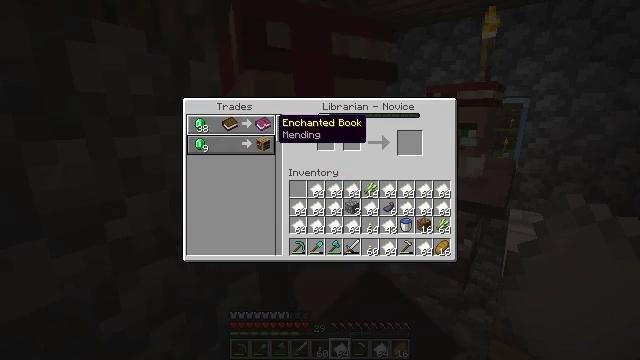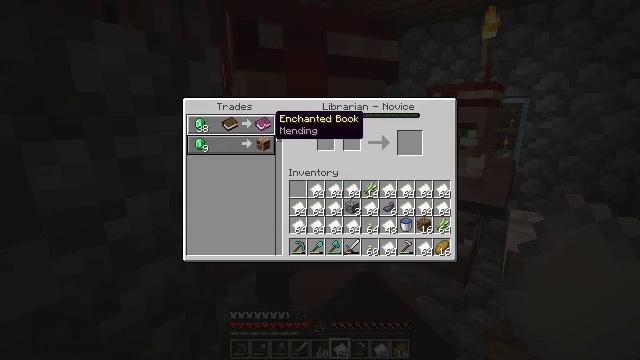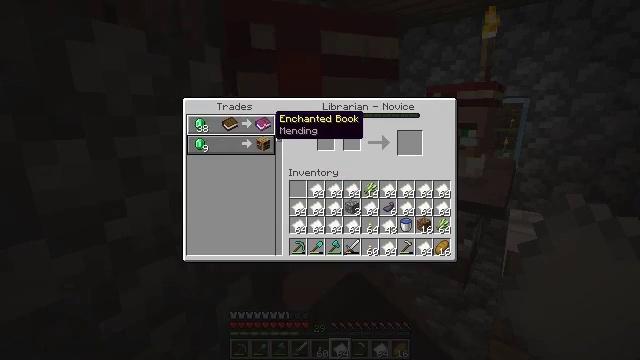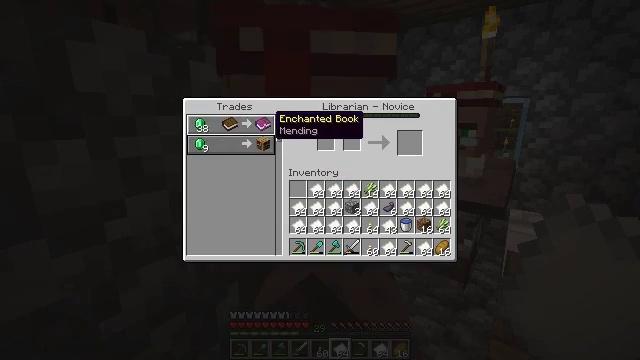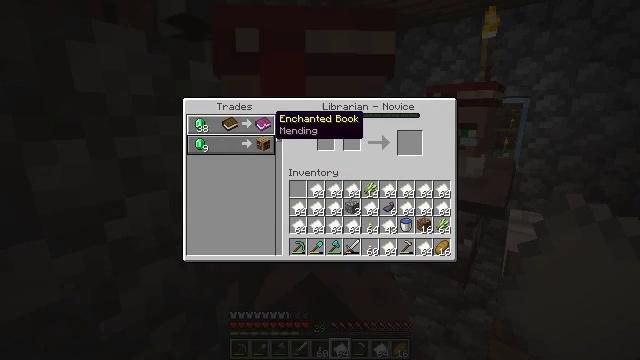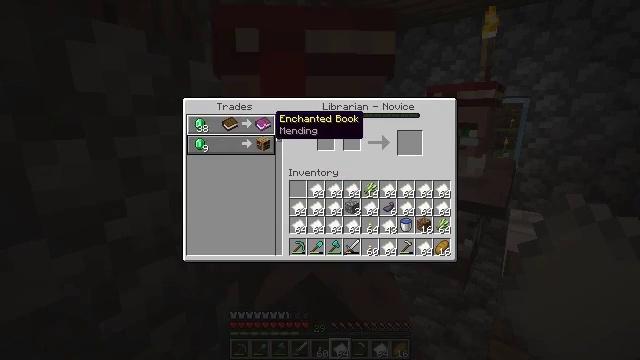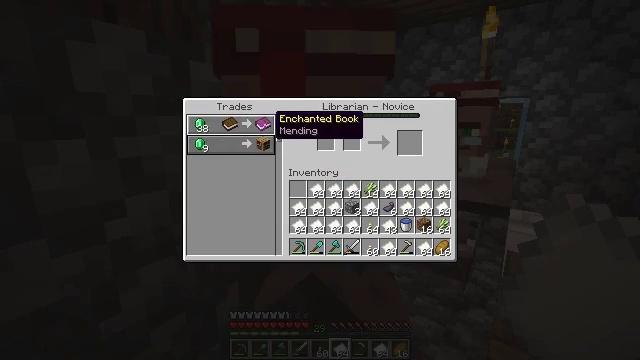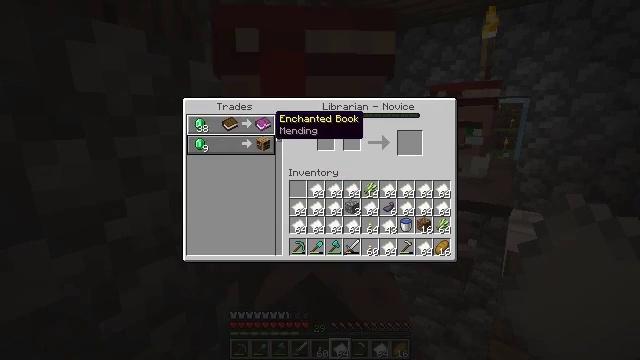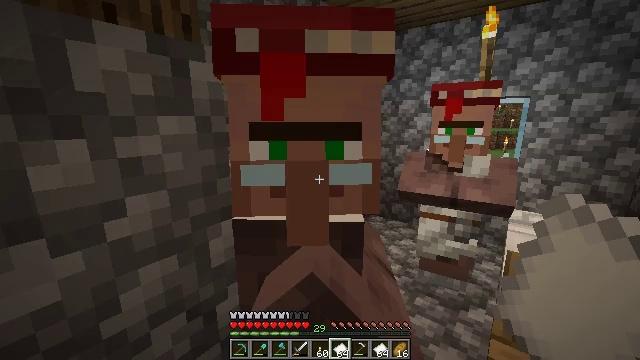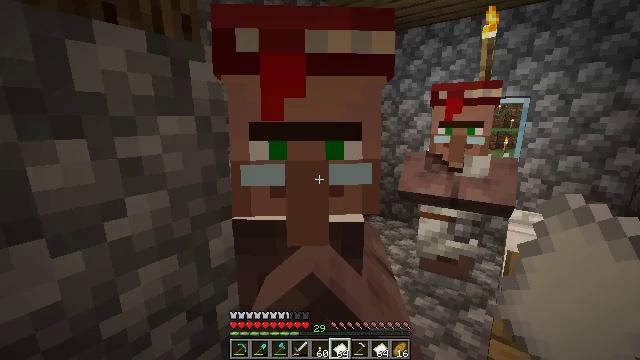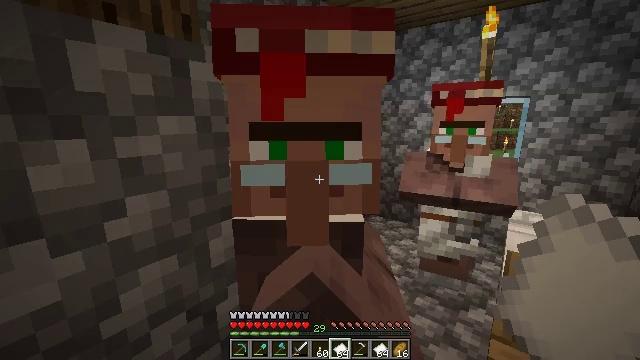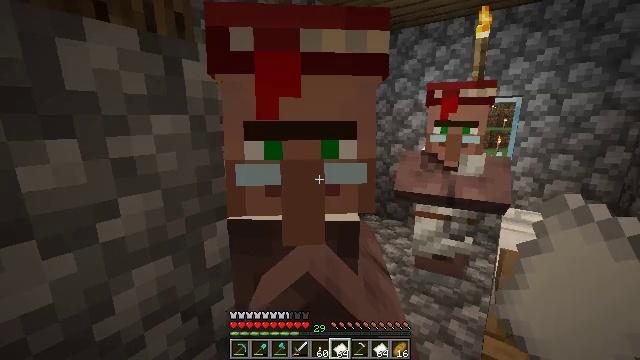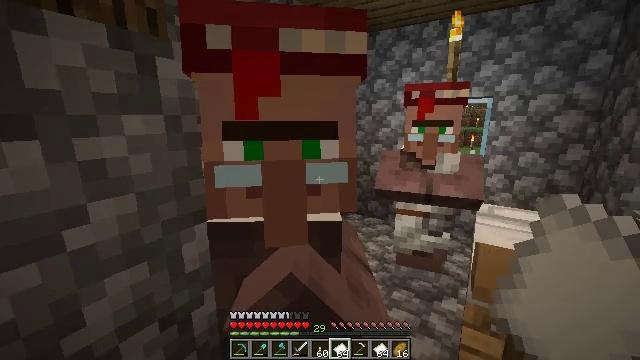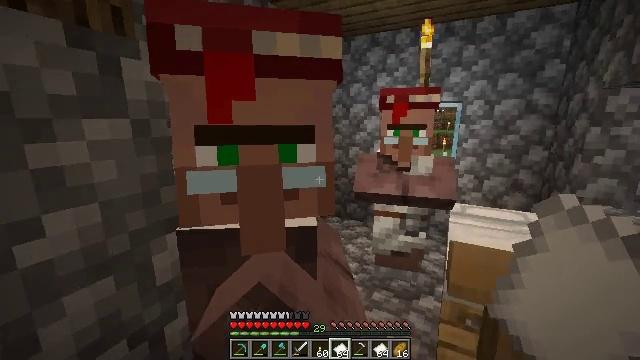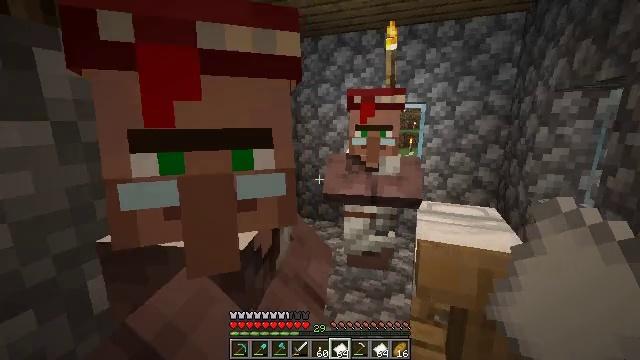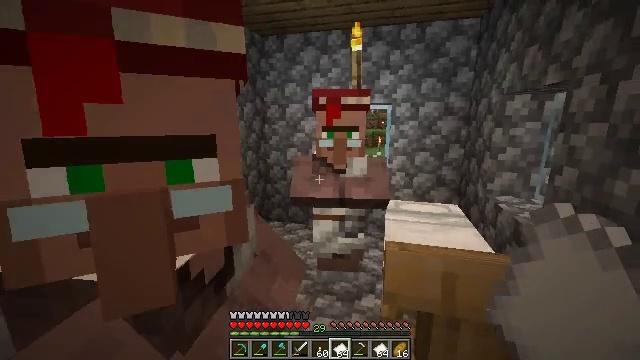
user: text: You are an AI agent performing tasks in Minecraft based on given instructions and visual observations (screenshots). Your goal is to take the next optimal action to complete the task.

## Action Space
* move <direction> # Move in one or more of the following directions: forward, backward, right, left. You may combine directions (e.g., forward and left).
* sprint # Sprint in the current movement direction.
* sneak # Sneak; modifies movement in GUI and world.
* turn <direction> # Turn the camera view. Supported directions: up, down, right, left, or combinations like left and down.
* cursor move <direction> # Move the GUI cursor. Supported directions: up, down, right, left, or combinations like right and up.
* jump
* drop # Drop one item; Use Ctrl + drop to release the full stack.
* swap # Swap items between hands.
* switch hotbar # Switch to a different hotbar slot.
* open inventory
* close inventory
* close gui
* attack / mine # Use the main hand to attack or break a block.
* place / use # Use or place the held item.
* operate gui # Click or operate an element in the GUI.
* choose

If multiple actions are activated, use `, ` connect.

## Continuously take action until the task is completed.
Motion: motion action
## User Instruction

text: Smelt some stone using a furnace.
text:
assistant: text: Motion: no_op
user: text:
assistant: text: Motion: no_op
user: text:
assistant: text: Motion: no_op
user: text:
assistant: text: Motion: no_op
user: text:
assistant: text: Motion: no_op
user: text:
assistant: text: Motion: no_op
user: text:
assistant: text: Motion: no_op
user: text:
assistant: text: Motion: no_op
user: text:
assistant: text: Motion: no_op
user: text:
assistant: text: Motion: no_op
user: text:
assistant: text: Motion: turn right
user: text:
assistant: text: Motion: turn right
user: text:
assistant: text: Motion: move right, turn right
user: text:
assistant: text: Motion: move right, turn right
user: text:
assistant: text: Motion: move forward and move right, turn right
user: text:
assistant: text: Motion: move forward and move right
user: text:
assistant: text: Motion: move forward and move right
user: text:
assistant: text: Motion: no_op
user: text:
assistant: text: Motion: turn left
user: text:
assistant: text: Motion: turn left
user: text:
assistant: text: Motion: no_op
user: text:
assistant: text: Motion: use / place
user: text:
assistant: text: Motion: use / place
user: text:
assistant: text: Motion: use / place
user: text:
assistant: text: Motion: no_op
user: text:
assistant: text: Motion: no_op
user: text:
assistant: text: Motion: cursor move left and up
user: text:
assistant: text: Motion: cursor move right and down
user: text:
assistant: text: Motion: no_op
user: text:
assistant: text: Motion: no_op